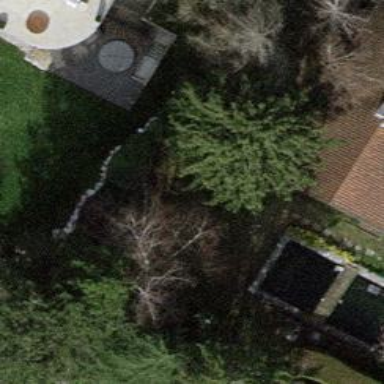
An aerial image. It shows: Evergreen needle-leaved tree.